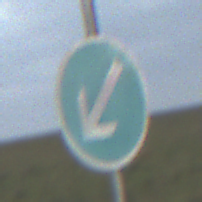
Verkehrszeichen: VorgeschriebeneVorbeifahrtLinks
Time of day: Night
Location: Outdoor (Nature)
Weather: Overcast
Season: NotSpecified
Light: Artificial